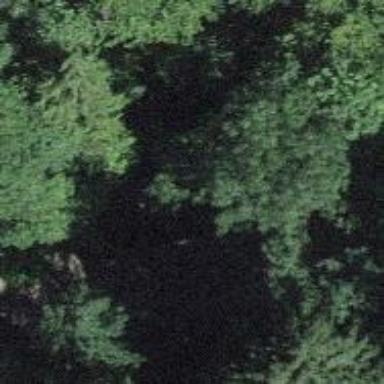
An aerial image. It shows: Tunnel.